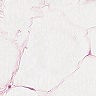
Metastatic tissue present: no